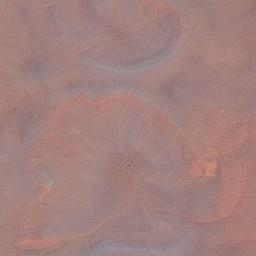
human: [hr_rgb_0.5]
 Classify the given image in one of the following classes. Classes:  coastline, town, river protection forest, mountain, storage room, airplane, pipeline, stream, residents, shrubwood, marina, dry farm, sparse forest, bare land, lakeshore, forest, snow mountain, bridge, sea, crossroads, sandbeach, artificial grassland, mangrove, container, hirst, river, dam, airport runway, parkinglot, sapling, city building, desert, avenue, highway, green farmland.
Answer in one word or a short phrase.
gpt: desert